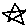
Label: star